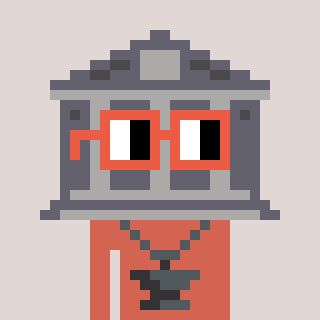
a pixel art character with square orange glasses, a bank-shaped head and a peachy-colored body on a warm background